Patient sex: M
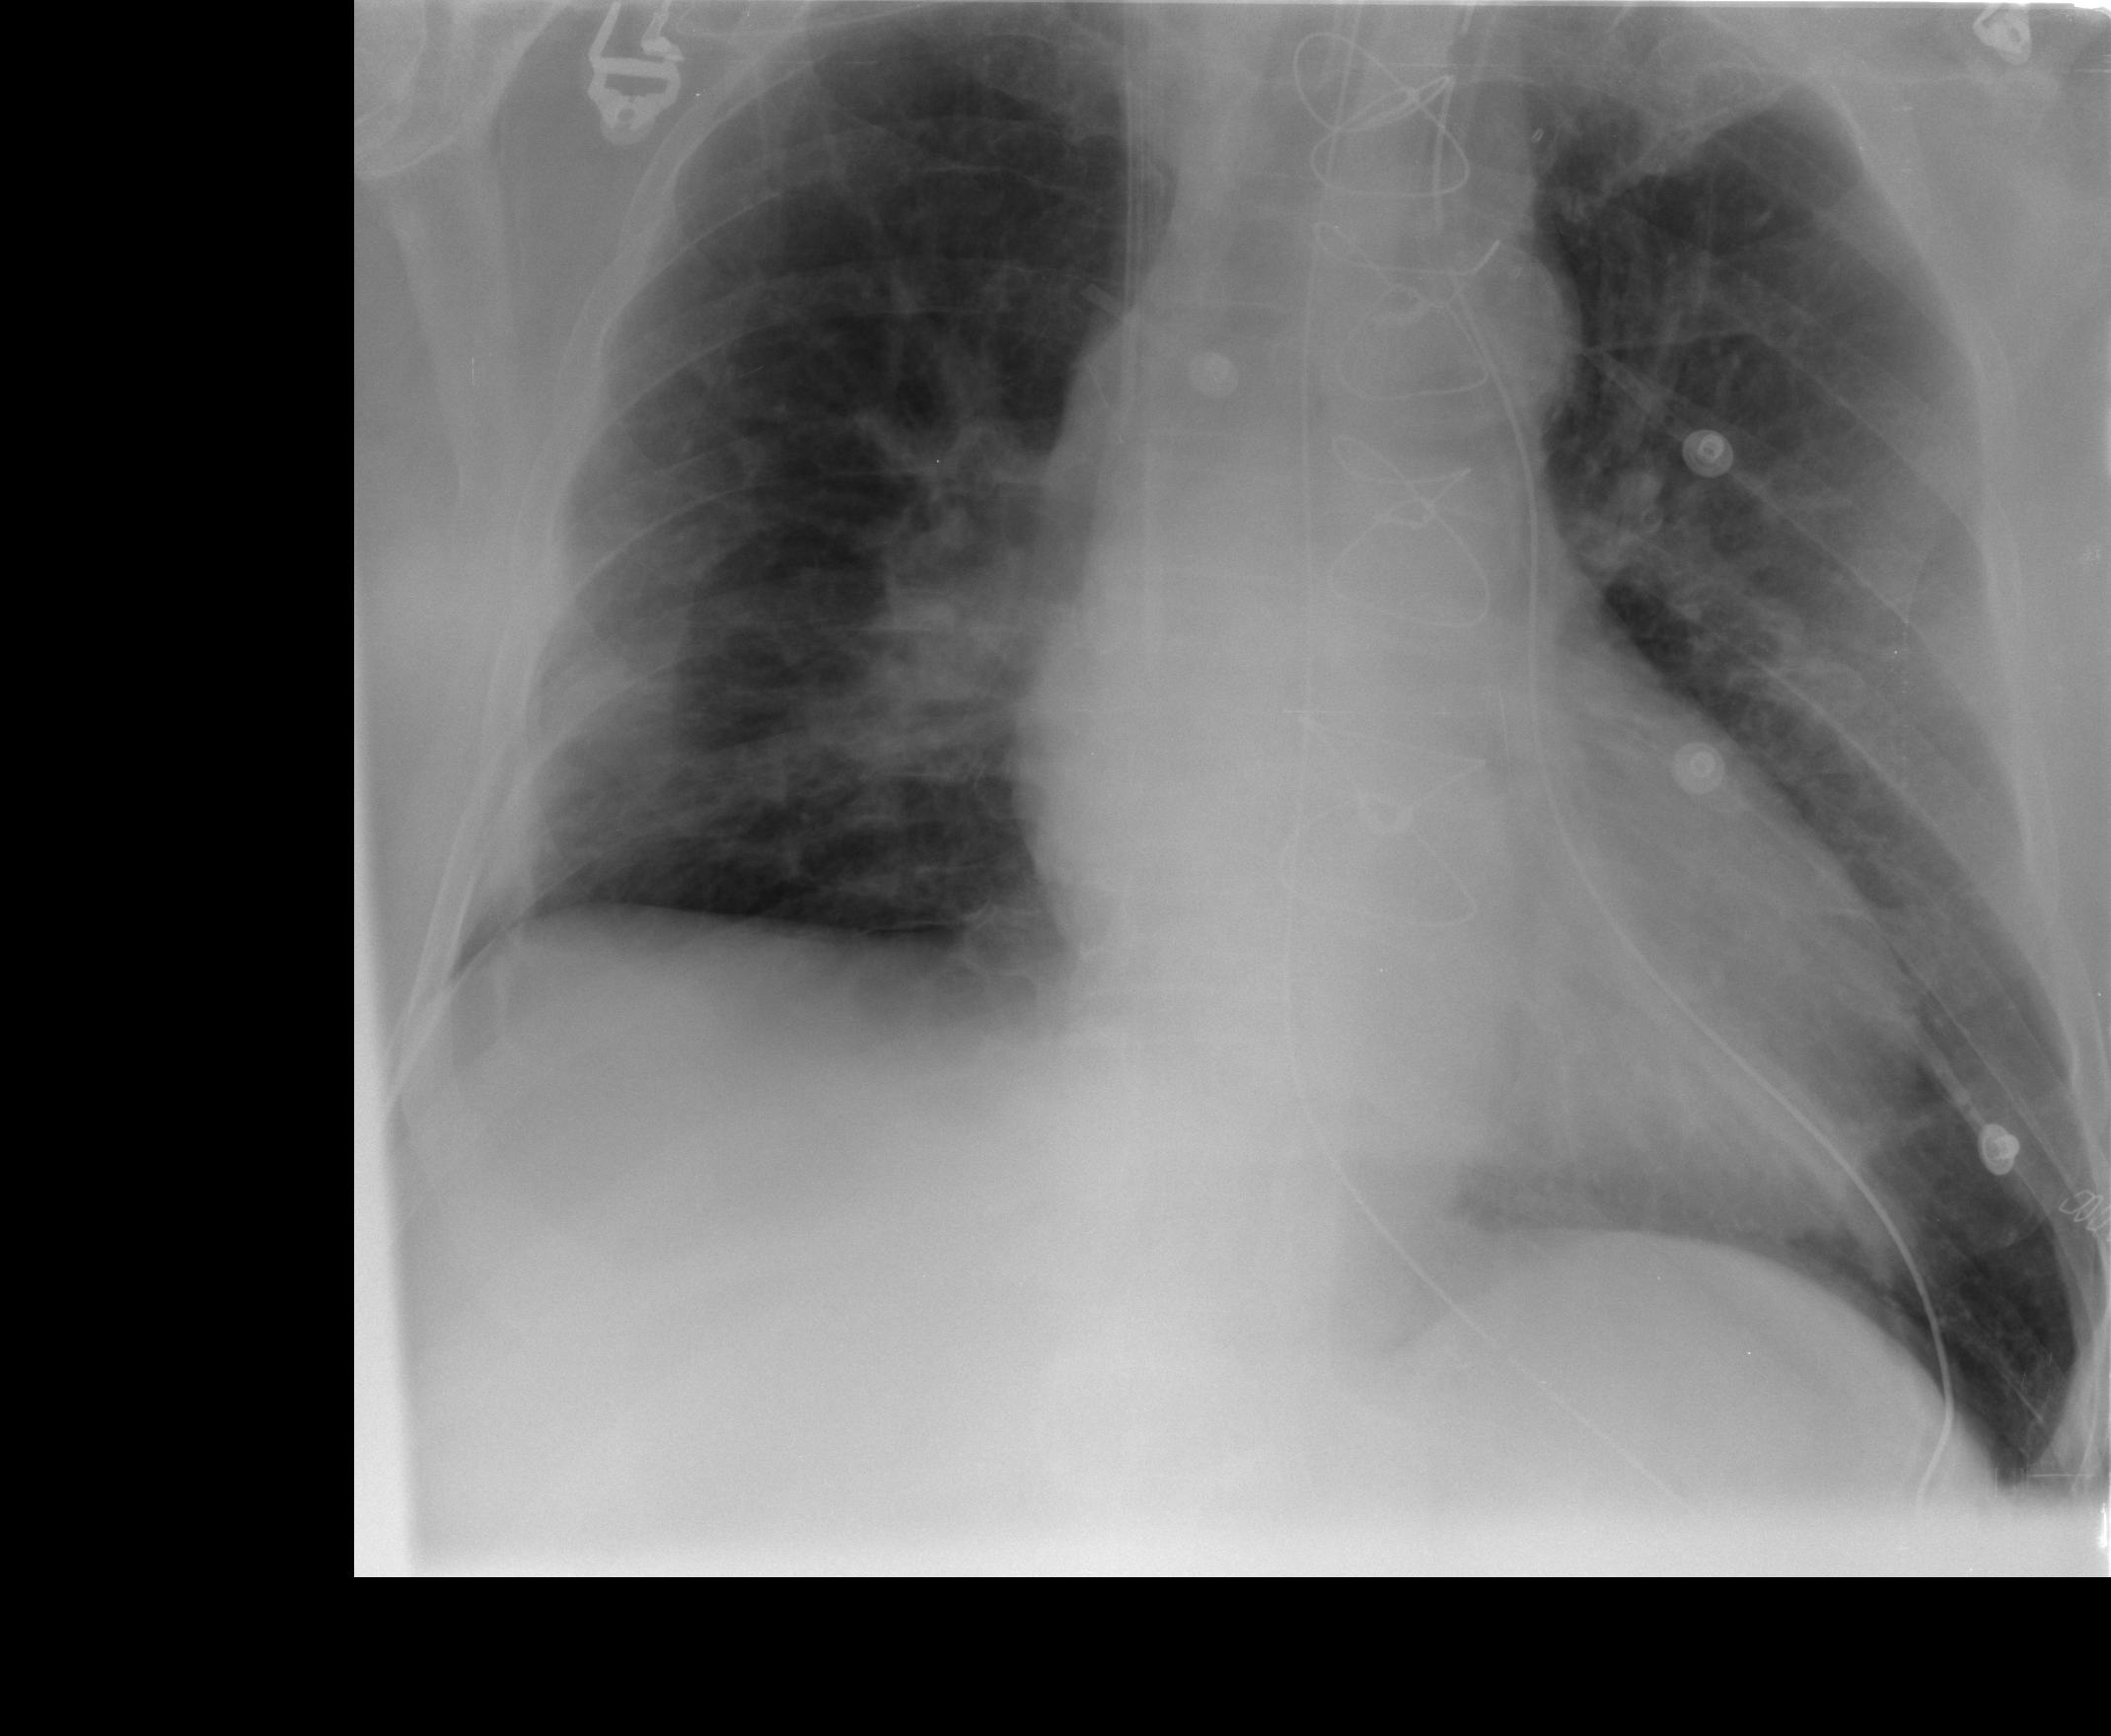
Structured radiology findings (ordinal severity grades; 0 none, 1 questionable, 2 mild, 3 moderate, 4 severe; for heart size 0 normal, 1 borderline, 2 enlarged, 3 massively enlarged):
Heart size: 2
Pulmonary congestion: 0
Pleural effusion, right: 0
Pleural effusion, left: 0
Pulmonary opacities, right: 0
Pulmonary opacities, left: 0
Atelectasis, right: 2
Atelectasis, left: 2